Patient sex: M
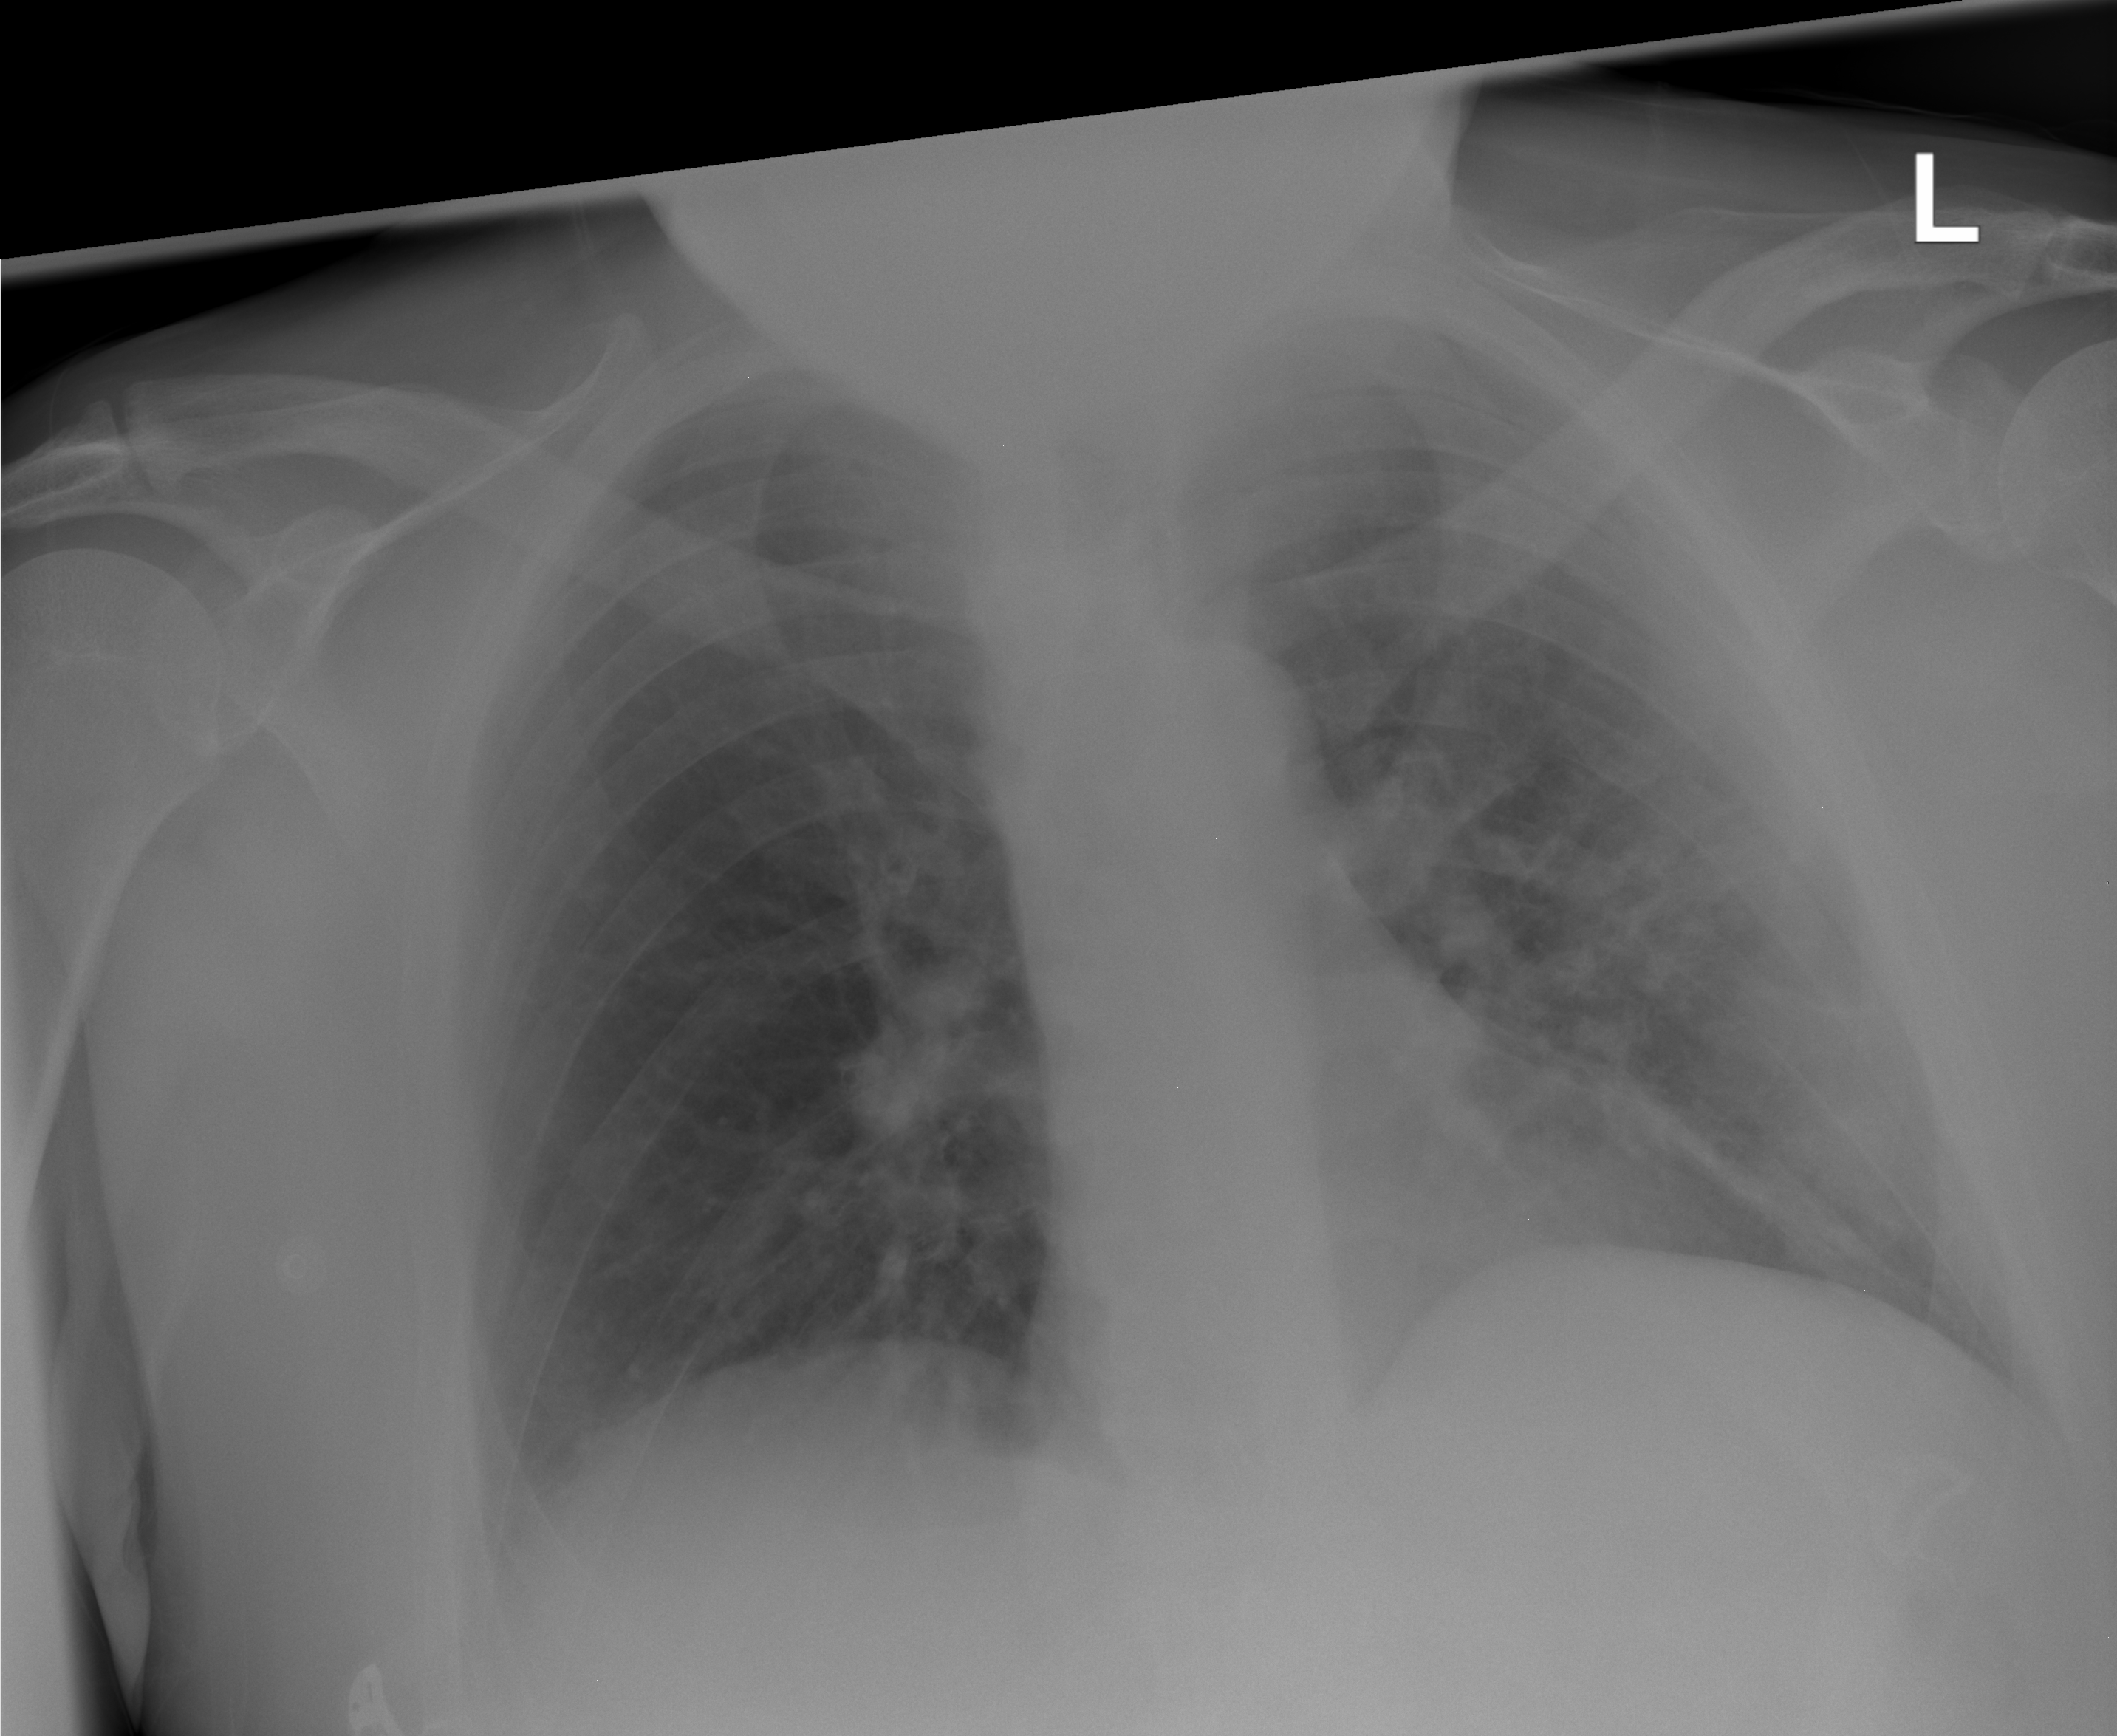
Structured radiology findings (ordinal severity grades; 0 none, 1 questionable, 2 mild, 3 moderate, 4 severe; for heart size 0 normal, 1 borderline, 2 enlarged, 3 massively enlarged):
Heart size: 0
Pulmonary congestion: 0
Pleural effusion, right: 0
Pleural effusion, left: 0
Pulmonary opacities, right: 0
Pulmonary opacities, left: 2
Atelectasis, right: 0
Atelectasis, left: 2